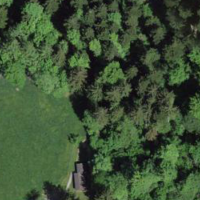
EUNIS habitat code: 44
Species observed at this site:
Corylus avellana
Oxalis acetosella
Fraxinus excelsior